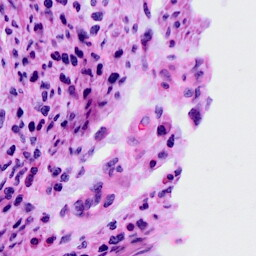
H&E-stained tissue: Cervix